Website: macys
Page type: billing-address
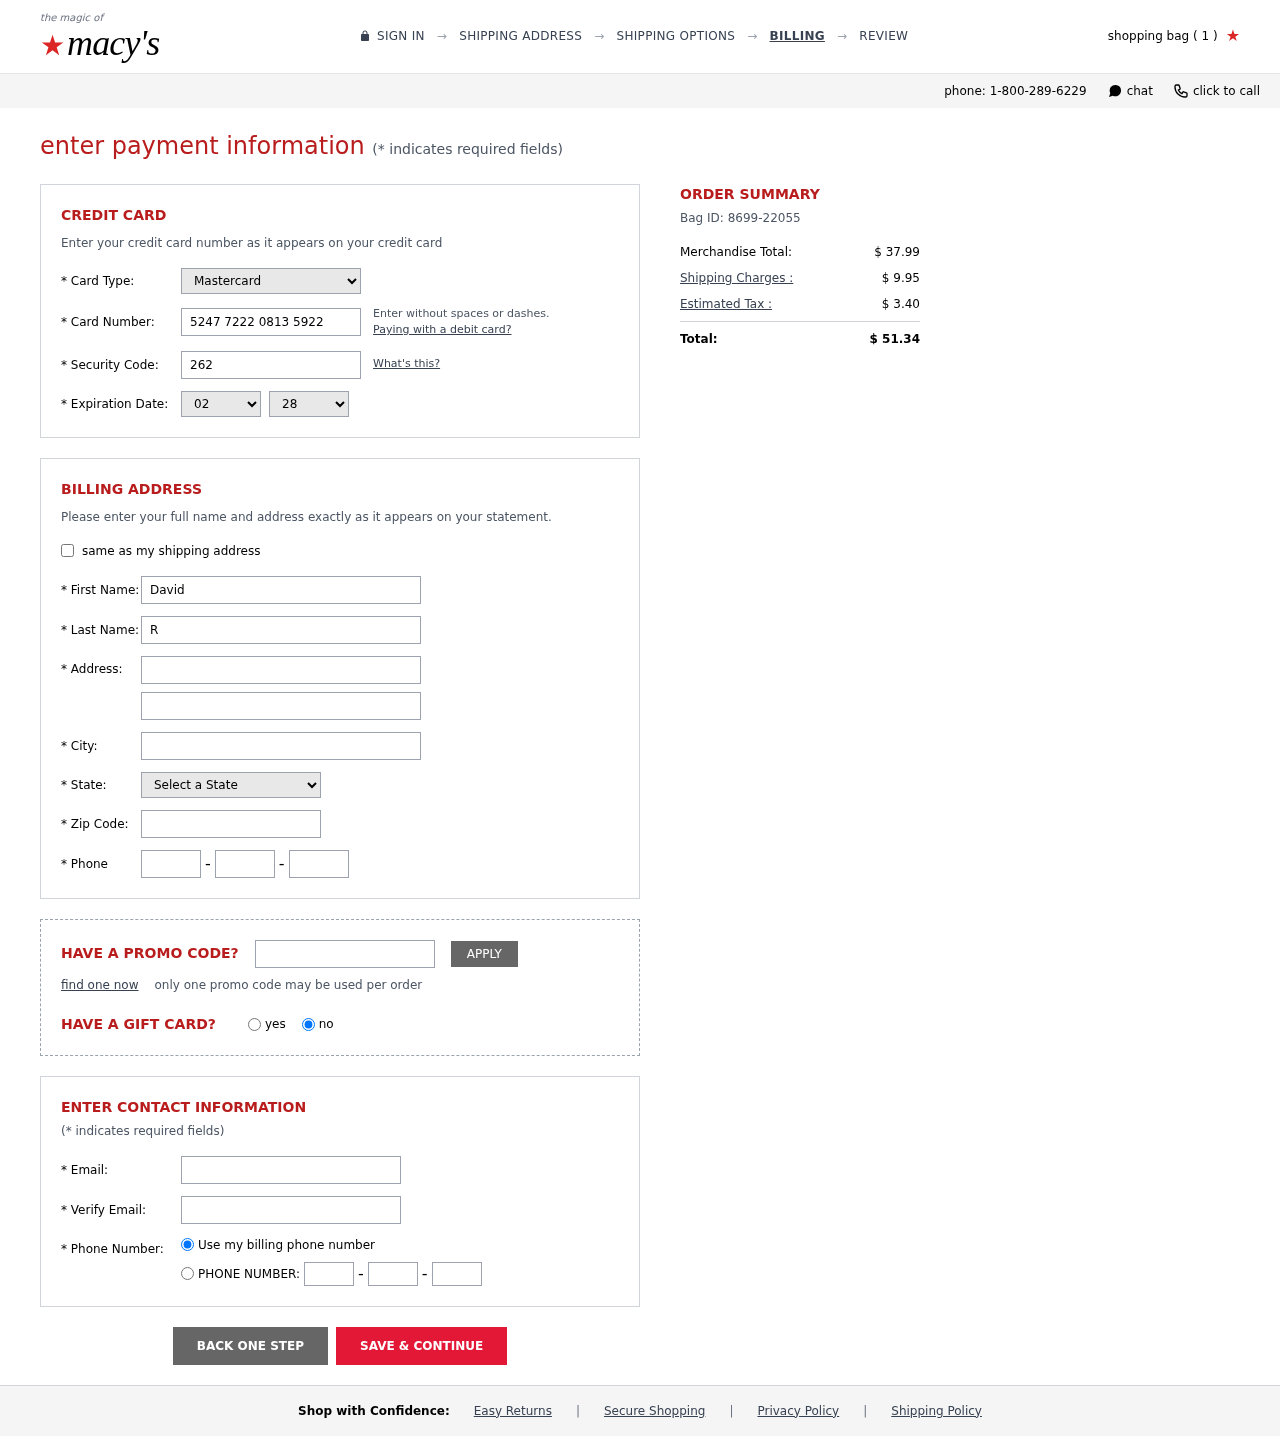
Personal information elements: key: PII_CARD_CVV
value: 262
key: PII_CARD_EXPIRY_MONTH
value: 02
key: PII_CARD_EXPIRY_YEAR
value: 28
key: PII_CARD_NUMBER
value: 5247 7222 0813 5922
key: PII_CARD_TYPE
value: Mastercard
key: PII_CITY
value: Port David
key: PII_EMAIL
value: davidruiz@gmail.com
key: PII_FIRSTNAME
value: David
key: PII_LASTNAME
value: Ruiz
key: PII_PHONE_AREA
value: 443
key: PII_PHONE_PREFIX
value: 376
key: PII_PHONE_SUFFIX
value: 0070
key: PII_POSTCODE
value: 08168
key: PII_STATE_ABBR
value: MH
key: PII_STREET
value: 88949 Davis Trail Suite 612
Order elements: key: ORDER_NUM_ITEMS
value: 1
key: ORDER_ID
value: Bag ID: 8699-22055
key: ORDER_SUBTOTAL
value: $ 37.99
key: ORDER_SHIPPING_COST
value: $ 9.95
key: ORDER_TAX
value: $ 3.40
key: ORDER_TOTAL
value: $ 51.34